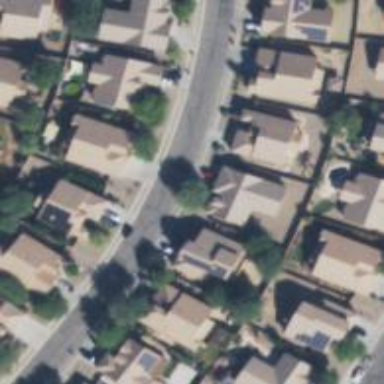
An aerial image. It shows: Residential road.